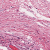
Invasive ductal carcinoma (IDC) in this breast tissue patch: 0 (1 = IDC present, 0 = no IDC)